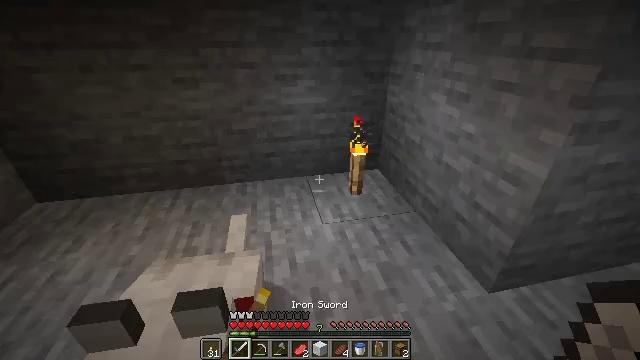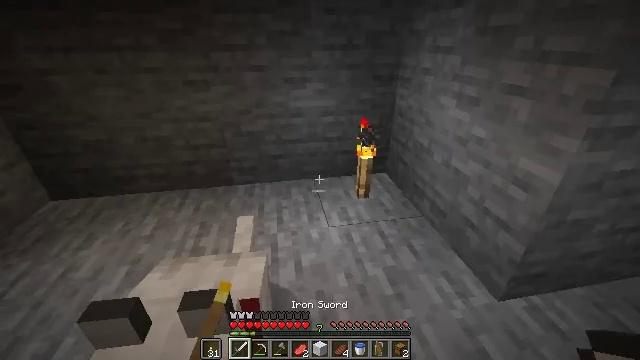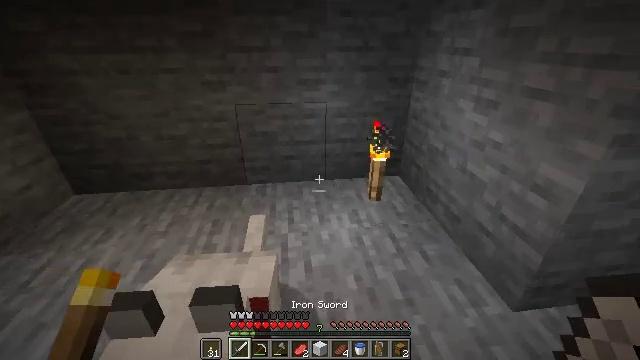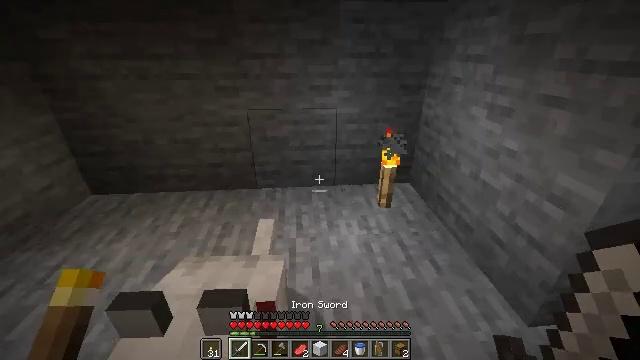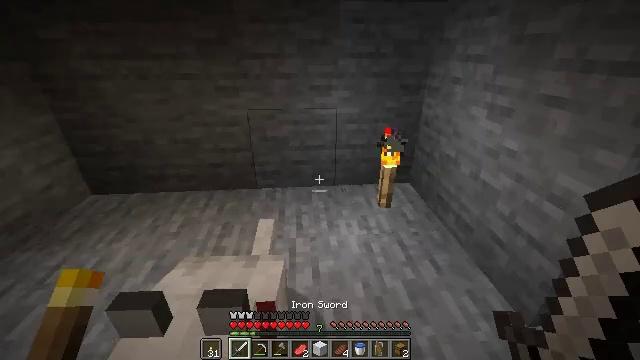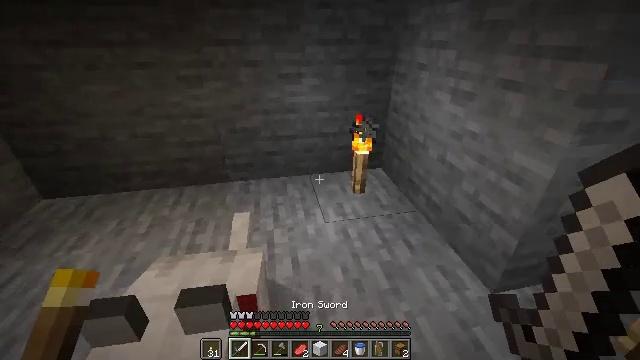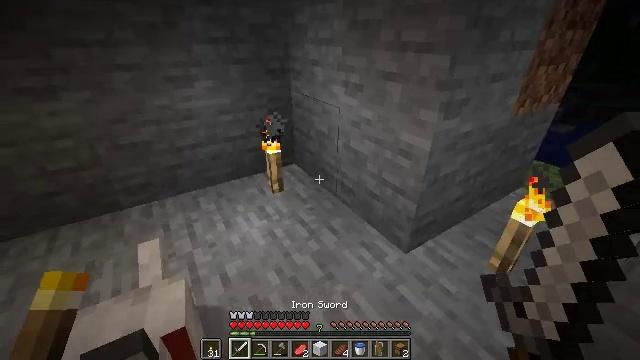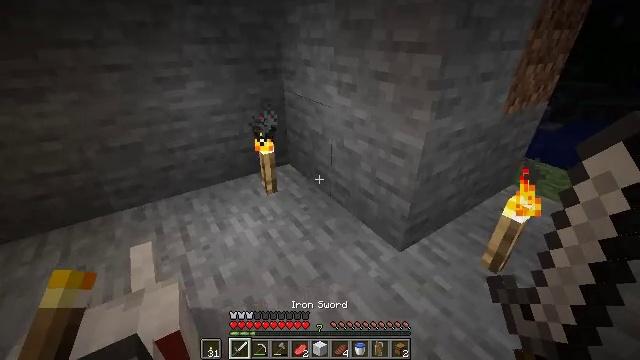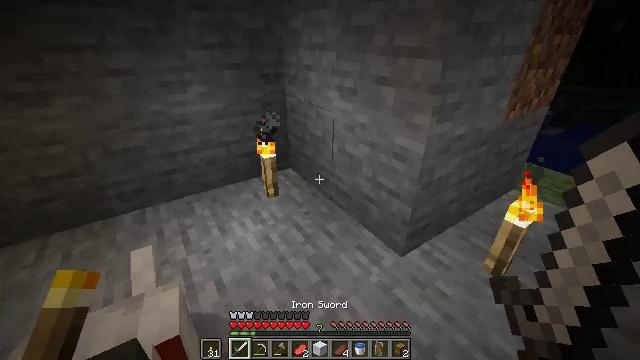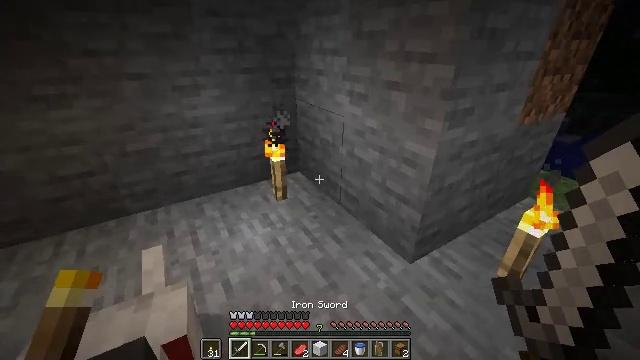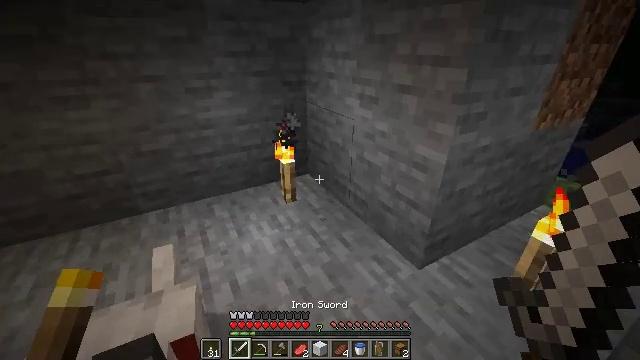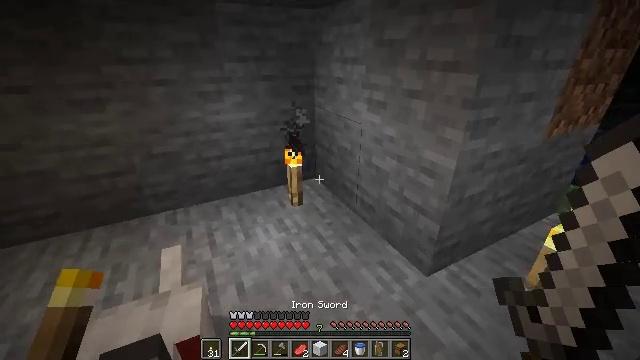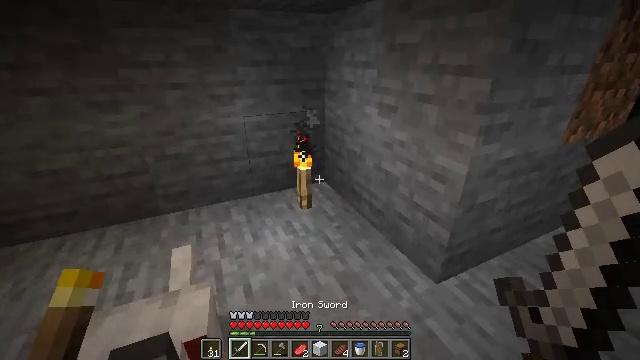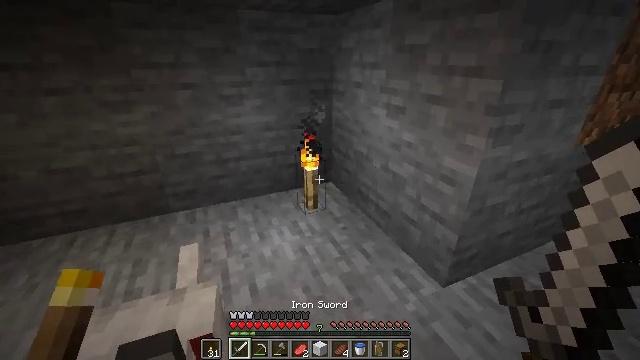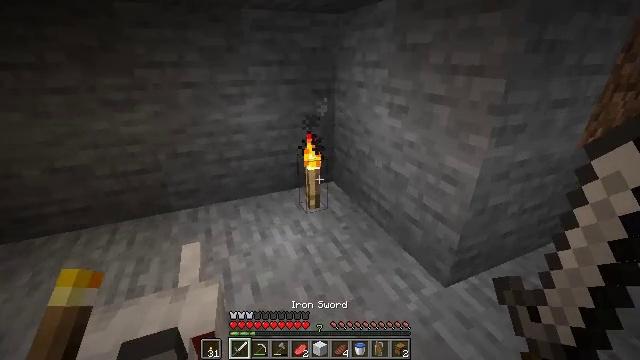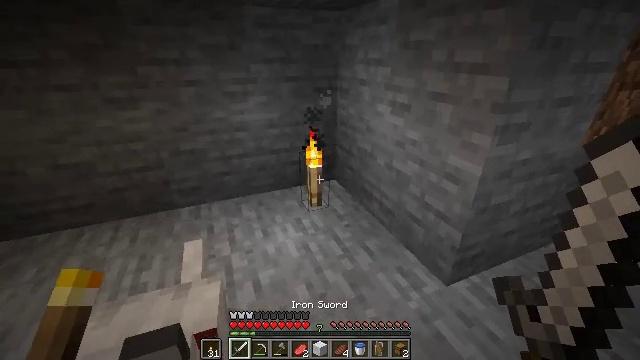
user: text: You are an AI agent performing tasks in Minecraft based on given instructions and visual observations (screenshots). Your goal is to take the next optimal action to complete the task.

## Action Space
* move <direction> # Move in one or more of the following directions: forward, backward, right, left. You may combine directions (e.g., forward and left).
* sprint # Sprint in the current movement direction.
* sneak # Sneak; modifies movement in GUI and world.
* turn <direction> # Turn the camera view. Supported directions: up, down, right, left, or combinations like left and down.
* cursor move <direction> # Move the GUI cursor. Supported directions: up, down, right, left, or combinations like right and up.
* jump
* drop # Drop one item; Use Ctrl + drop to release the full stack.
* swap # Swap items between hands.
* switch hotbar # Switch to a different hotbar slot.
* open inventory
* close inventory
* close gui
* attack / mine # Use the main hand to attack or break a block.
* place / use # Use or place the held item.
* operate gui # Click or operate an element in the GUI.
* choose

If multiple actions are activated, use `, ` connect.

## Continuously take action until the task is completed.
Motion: motion action
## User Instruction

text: Break the torch to collect it.
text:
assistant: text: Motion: turn left
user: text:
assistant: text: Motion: turn left
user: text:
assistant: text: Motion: turn left and up
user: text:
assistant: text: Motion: no_op
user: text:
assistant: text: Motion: turn right and down
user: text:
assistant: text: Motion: turn right
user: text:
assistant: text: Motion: turn right
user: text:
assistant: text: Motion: no_op
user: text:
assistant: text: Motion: turn left
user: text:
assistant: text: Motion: turn left
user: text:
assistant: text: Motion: turn left
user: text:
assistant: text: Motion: turn left
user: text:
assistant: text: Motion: turn left
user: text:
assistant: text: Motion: no_op
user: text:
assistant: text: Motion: no_op
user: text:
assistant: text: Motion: attack / mine
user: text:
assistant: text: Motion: attack / mine
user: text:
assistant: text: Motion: no_op
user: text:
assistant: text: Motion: no_op
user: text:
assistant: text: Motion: no_op
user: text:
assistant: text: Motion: no_op